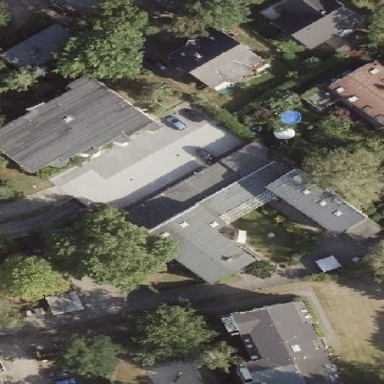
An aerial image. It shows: Garage building.